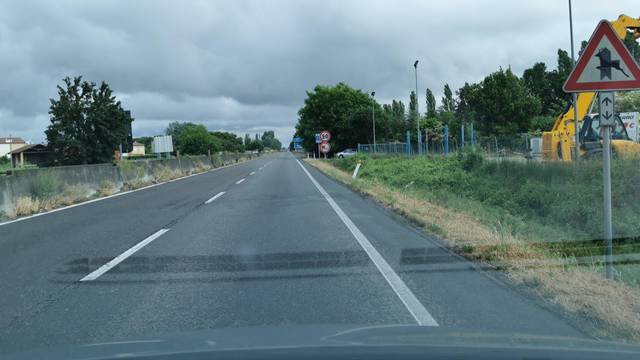
Region: Italy
Coordinates: 44.402, 12.179